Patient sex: F
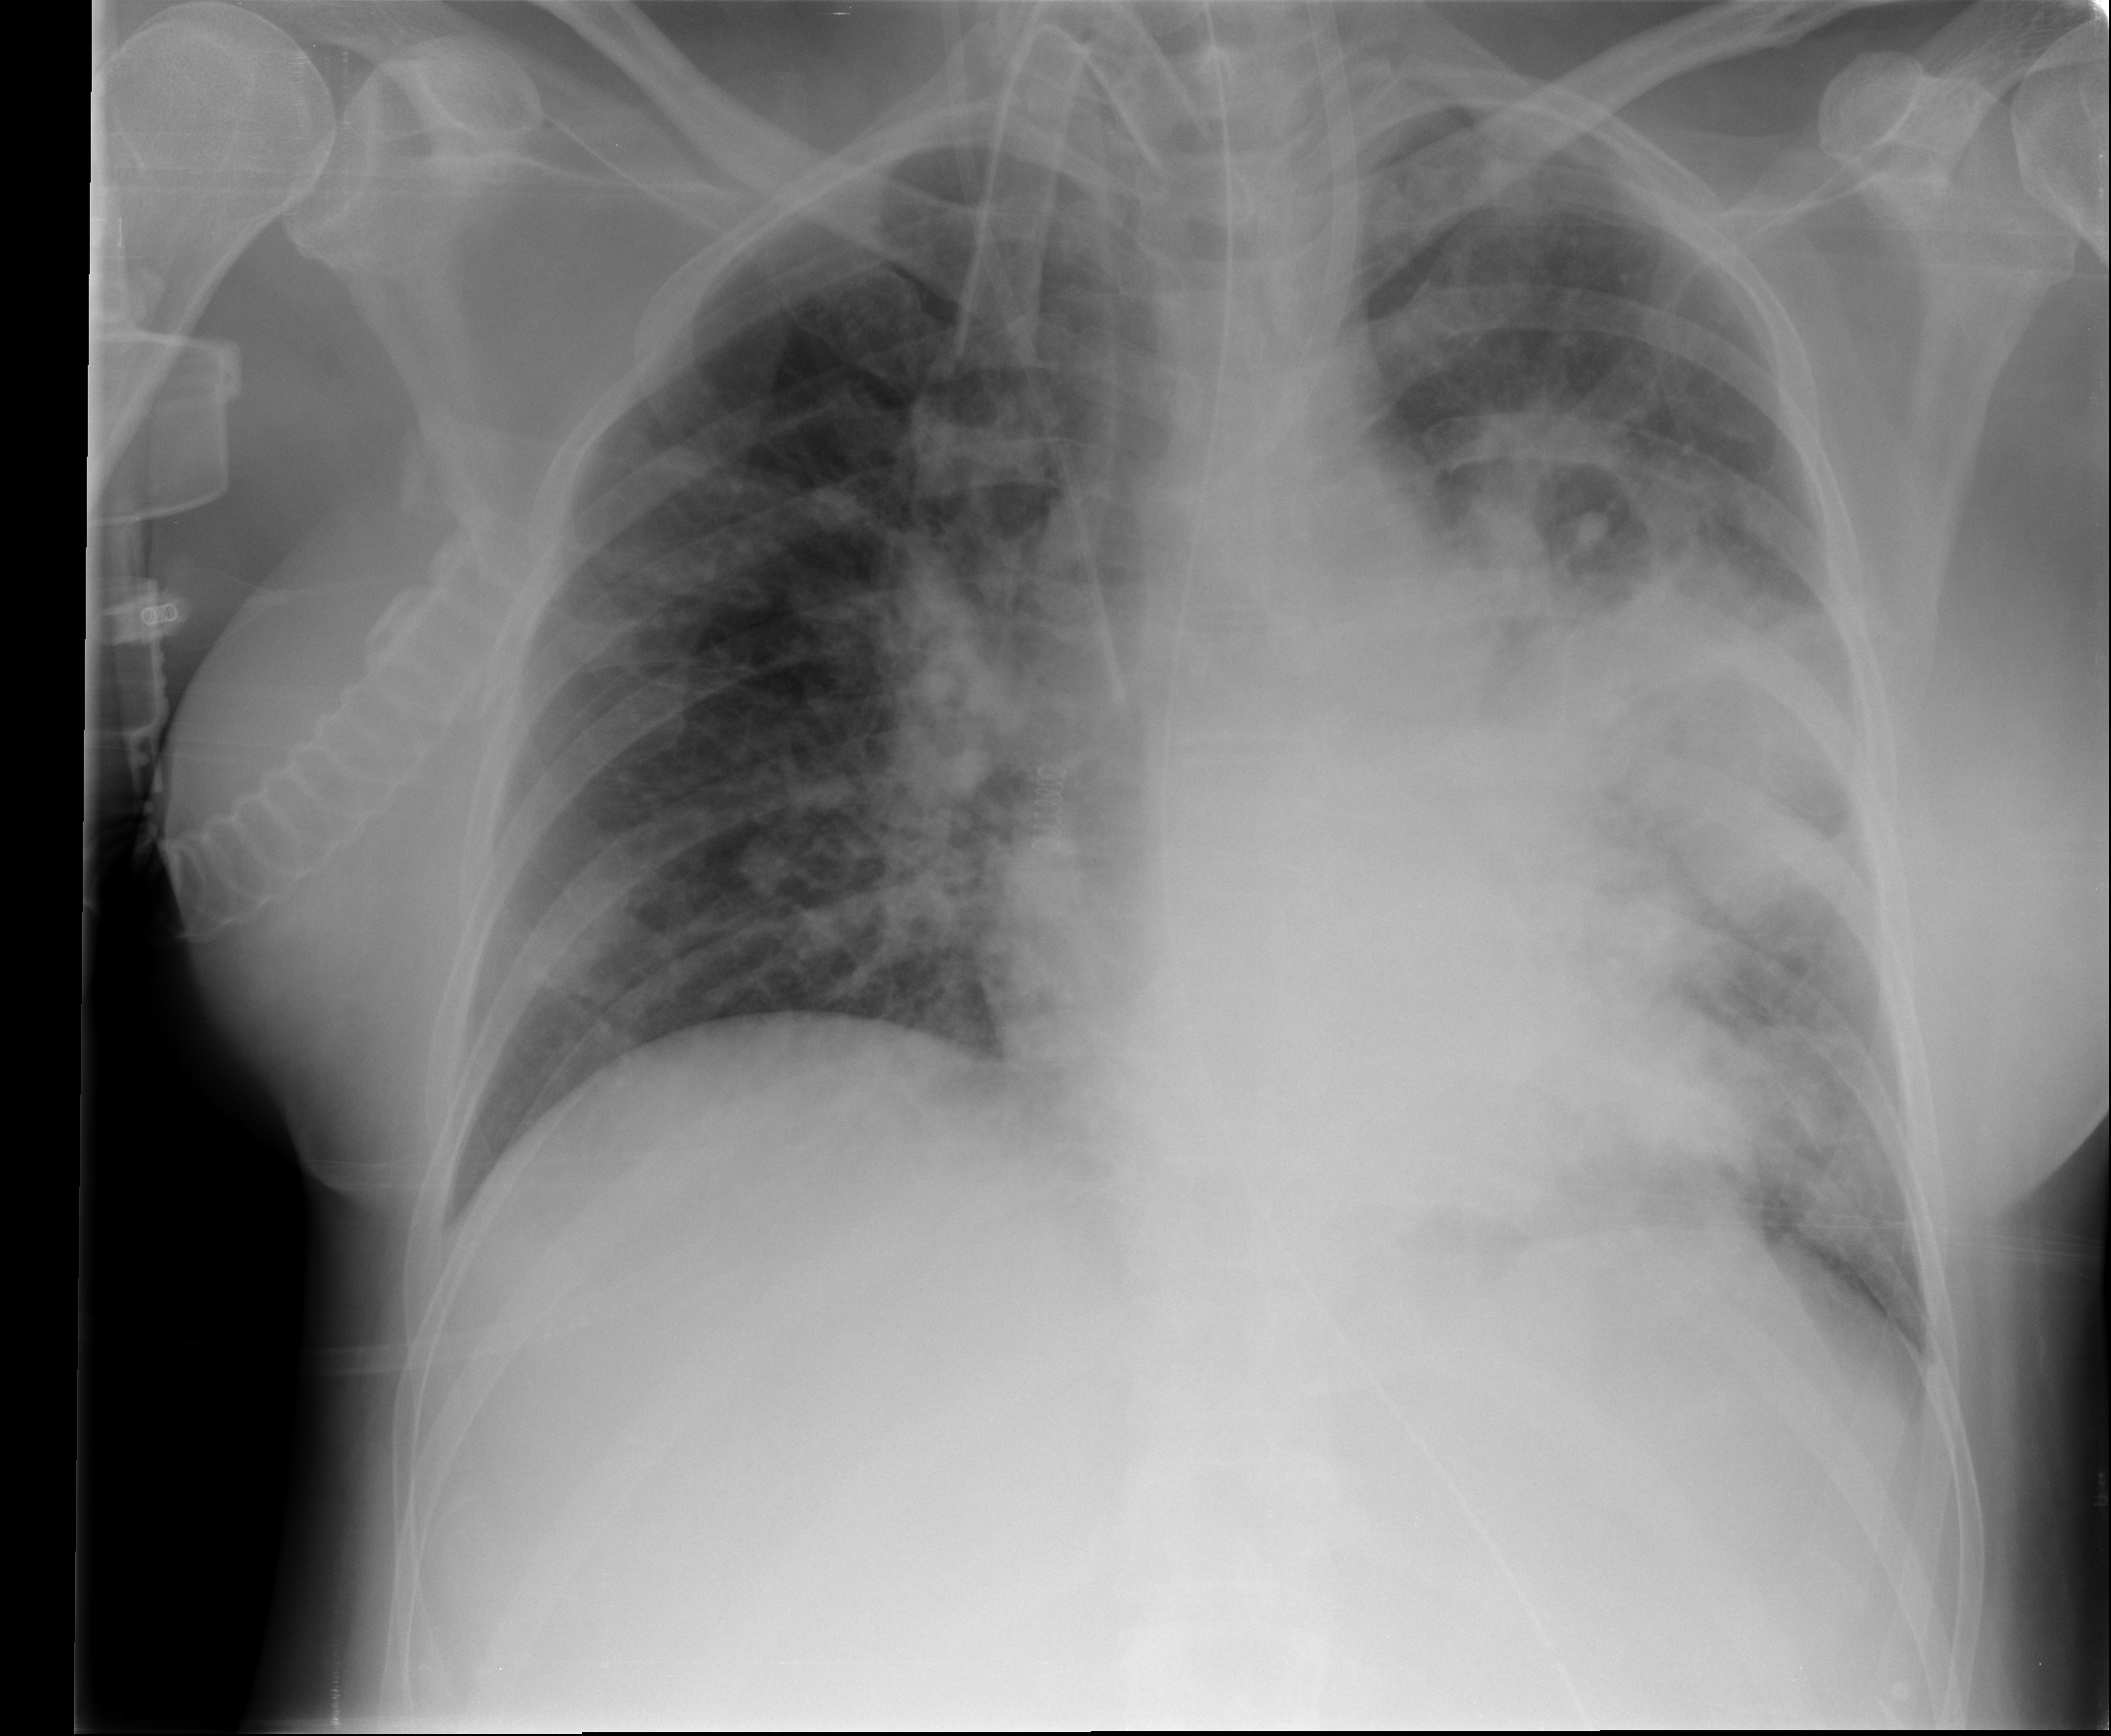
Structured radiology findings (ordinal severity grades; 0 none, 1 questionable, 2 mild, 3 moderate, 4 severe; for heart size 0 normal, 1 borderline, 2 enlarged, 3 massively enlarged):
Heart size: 0
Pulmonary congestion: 1
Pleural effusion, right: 0
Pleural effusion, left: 1
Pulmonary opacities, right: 3
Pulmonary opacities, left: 3
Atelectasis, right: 2
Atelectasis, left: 2